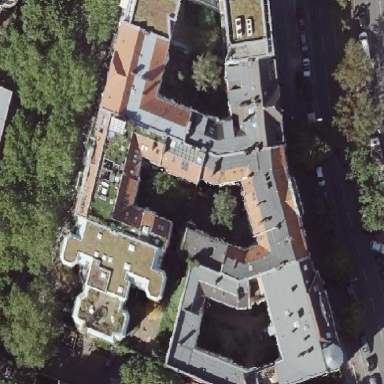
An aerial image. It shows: Unique apartment building with double saltbox roof shape.